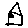
Label: house